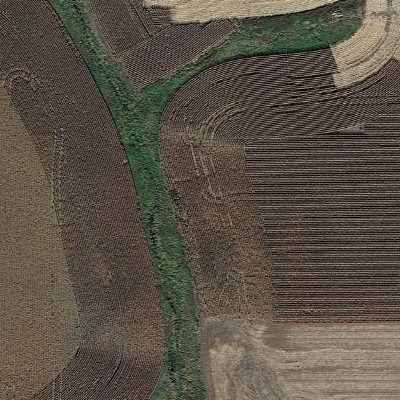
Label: bField